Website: crate-barrel
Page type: billing-address
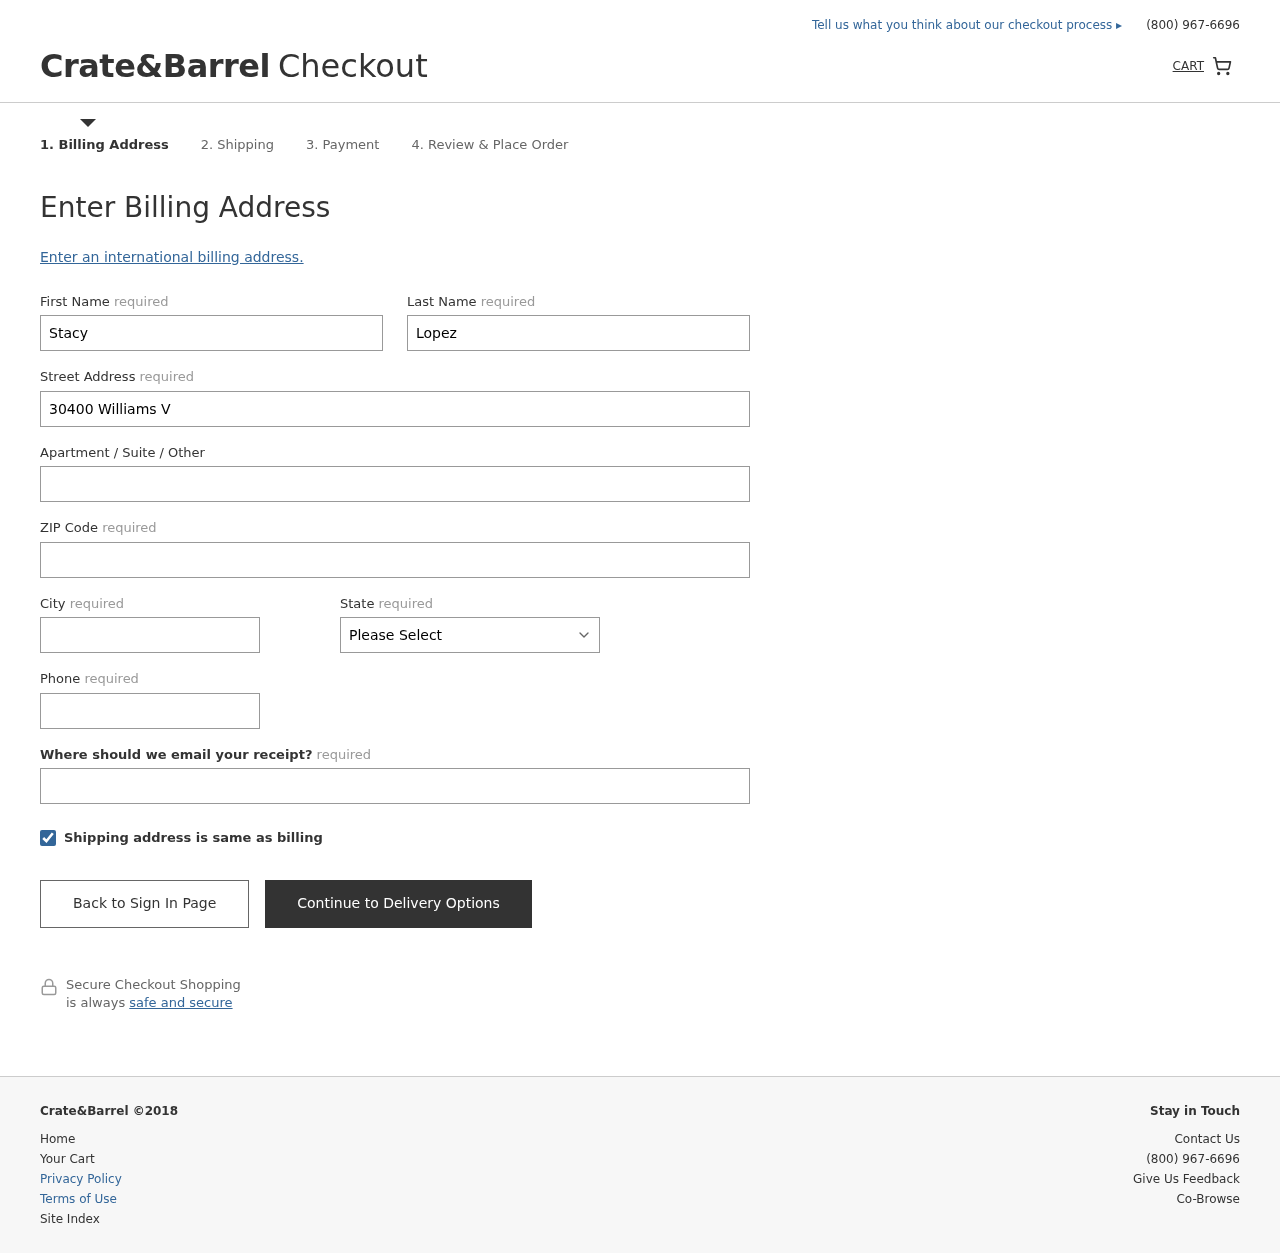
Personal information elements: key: PII_STATE
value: PW
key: PII_FIRSTNAME
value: Stacy
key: PII_LASTNAME
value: Lopez
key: PII_STREET
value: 30400 Williams Views Suite 376
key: PII_POSTCODE
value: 89164
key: PII_CITY
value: South Donna
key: PII_PHONE
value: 9776039831
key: PII_EMAIL
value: stacylopez@hotmail.com